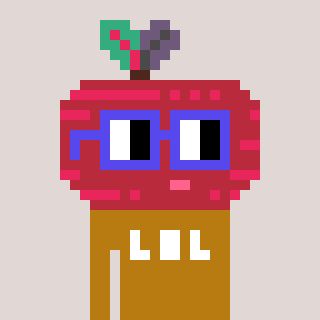
a pixel art character with square blue glasses, a beet-shaped head and a gold-colored body on a warm background